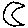
Label: moon